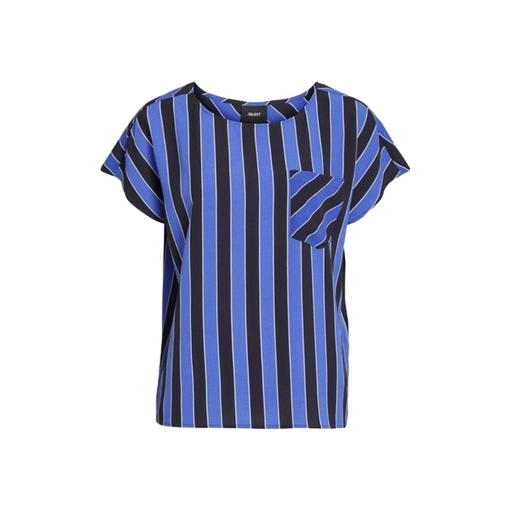
blue striped cap-sleeve tee, blue printed contrast t-shirt only macy, blue short-sleeved striped t-shirt, white background